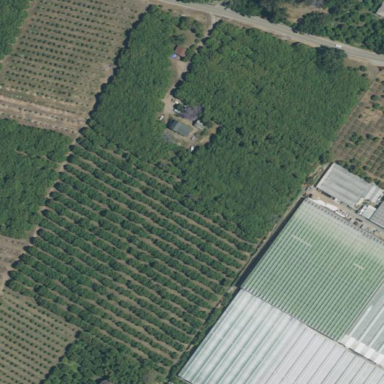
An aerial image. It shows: Orchard filled with avocado trees.